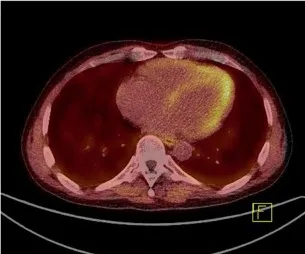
1.92 (SUVmean)] was much higher than that after 2 months of treatment. [8.40 (SUVmax), 6.91 (SUVpeak), and 1.32 (SUVmean).
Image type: radiology (pet)